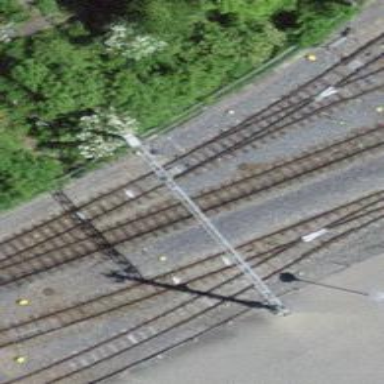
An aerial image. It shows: Railway switch.